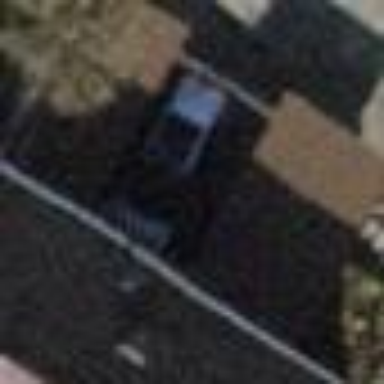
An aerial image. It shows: View of roof of building.